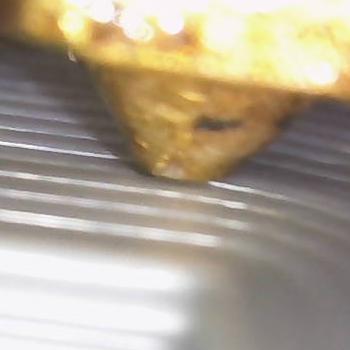
Flow rate: 208%